Interaction volume radius: 10 \u00c5
Interaction volume height: 25 \u00c5
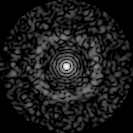
Disorder parameter: 0.8465